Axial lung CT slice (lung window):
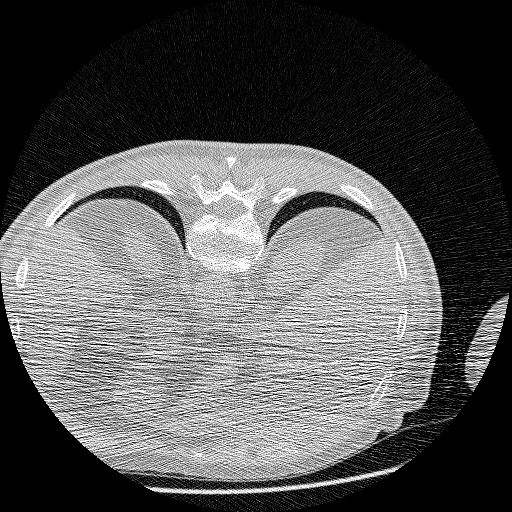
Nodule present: no